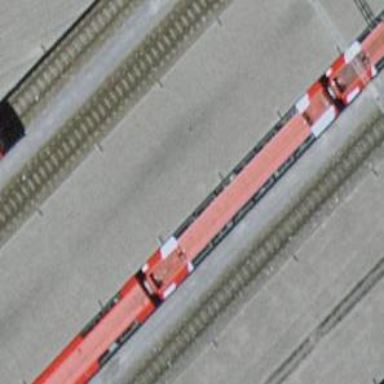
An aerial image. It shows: Stop position for public transport on the railway.